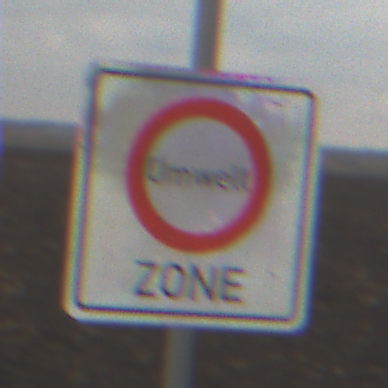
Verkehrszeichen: BeginnUmweltzone
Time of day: MorningAfternoon
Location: Outdoor (Nature)
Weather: Overcast
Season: NotSpecified
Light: Natural